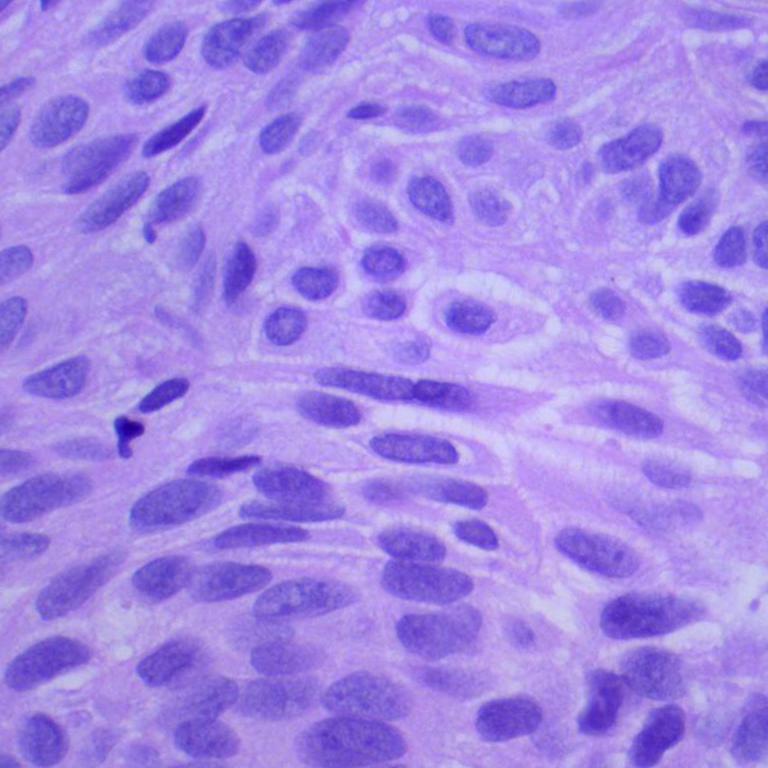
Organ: lung
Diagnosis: squamous carcinomas